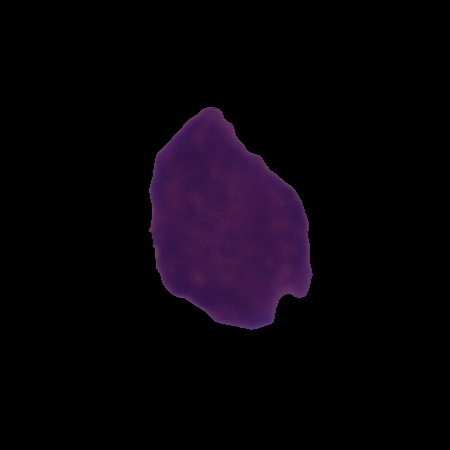
Label: cancer